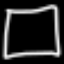
Label: square